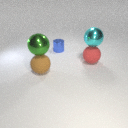
large red rubber sphere to the right of small blue metal cylinder